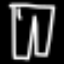
Label: pants